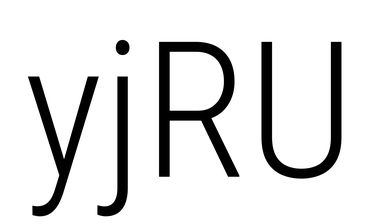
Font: Roboto_Condensed_Light